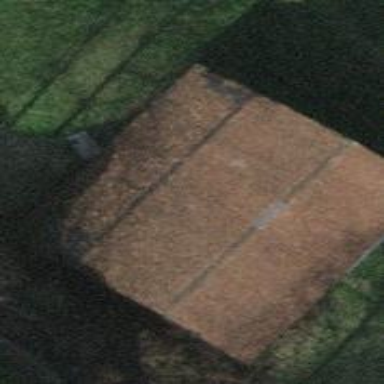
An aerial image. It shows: Shed building.